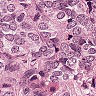
Metastatic tissue present: yes